Field crop: tomato
Growth stage: 1
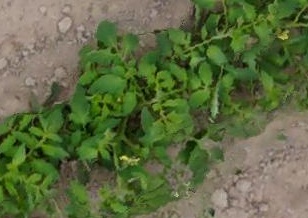
Species: tomato